Question: The screen shot below is in iOS 7. 'label1' (yellow, top) is drawn with the text origin below the top left of the its frame and clipped at the bottom. In iOS 5/6 the text origin is the top left of the label frame. 'label2' and 'label3' render and layout as expected.

Here is the code to generate this view:
'''
- (void)loadView
{
UIView *view = [[UIView alloc] initWithFrame:UIScreen.mainScreen.applicationFrame];
view.backgroundColor = UIColor.blueColor;
self.view = view;
UILabel *label1 = [UILabel new];
label1.backgroundColor = UIColor.yellowColor;
label1.font = [UIFont systemFontOfSize:16.0f];
label1.numberOfLines = 0;
label1.lineBreakMode = NSLineBreakByWordWrapping;
label1.frame = CGRectMake(50, 100, 200, 18);
label1.text = @"This text is too long to fit on one line.";
[self.view addSubview:label1];
UILabel *label2 = [UILabel new];
label2.backgroundColor = UIColor.greenColor;
label2.font = [UIFont systemFontOfSize:16.0f];
label2.numberOfLines = 0;
label2.lineBreakMode = NSLineBreakByWordWrapping;
label2.frame = CGRectMake(50, 150, 200, 36);
label2.text = @"This text is too long to fit on one line.";
[self.view addSubview:label2];
UILabel *label3 = [UILabel new];
label3.backgroundColor = UIColor.orangeColor;
label3.font = [UIFont systemFontOfSize:16.0f];
label3.numberOfLines = 0;
label3.lineBreakMode = NSLineBreakByWordWrapping;
label3.frame = CGRectMake(50, 200, 200, 18);
label3.text = @"This text is short.";
[self.view addSubview:label3];
}
'''
: Why is this different in iOS 7 and what label properties do I need to change to have the text in 'label1' render starting from the top left of its frame as expected.
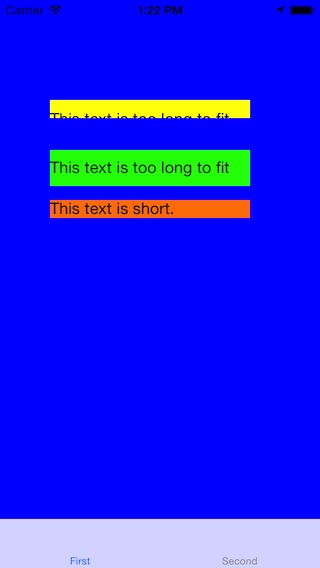
Answer: I figured it out. Rather than delete my question, I'll answer it here so if anyone else runs into this they know what to do.
The label frames are hardcoded to specific sizes. In the case of 'label1', the height is 18. This bound is not tall enough to render a line of text with a system font at 16 points. iOS 5/6 apparently top align the text rect whereas in iOS 7 this causes unpredictable behavior. This fix is to ensure the label bounds are tall enough to display at least one line of text.
The sample code in the question was for the purposes of reproducing this problem. My actual app code calculates label heights based on desired number of lines with various other views positioned around the label so the frame is changed dynamically at run time. I fixed the problem in my app by ensuring the minimum label height can fit a single line of text.